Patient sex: M
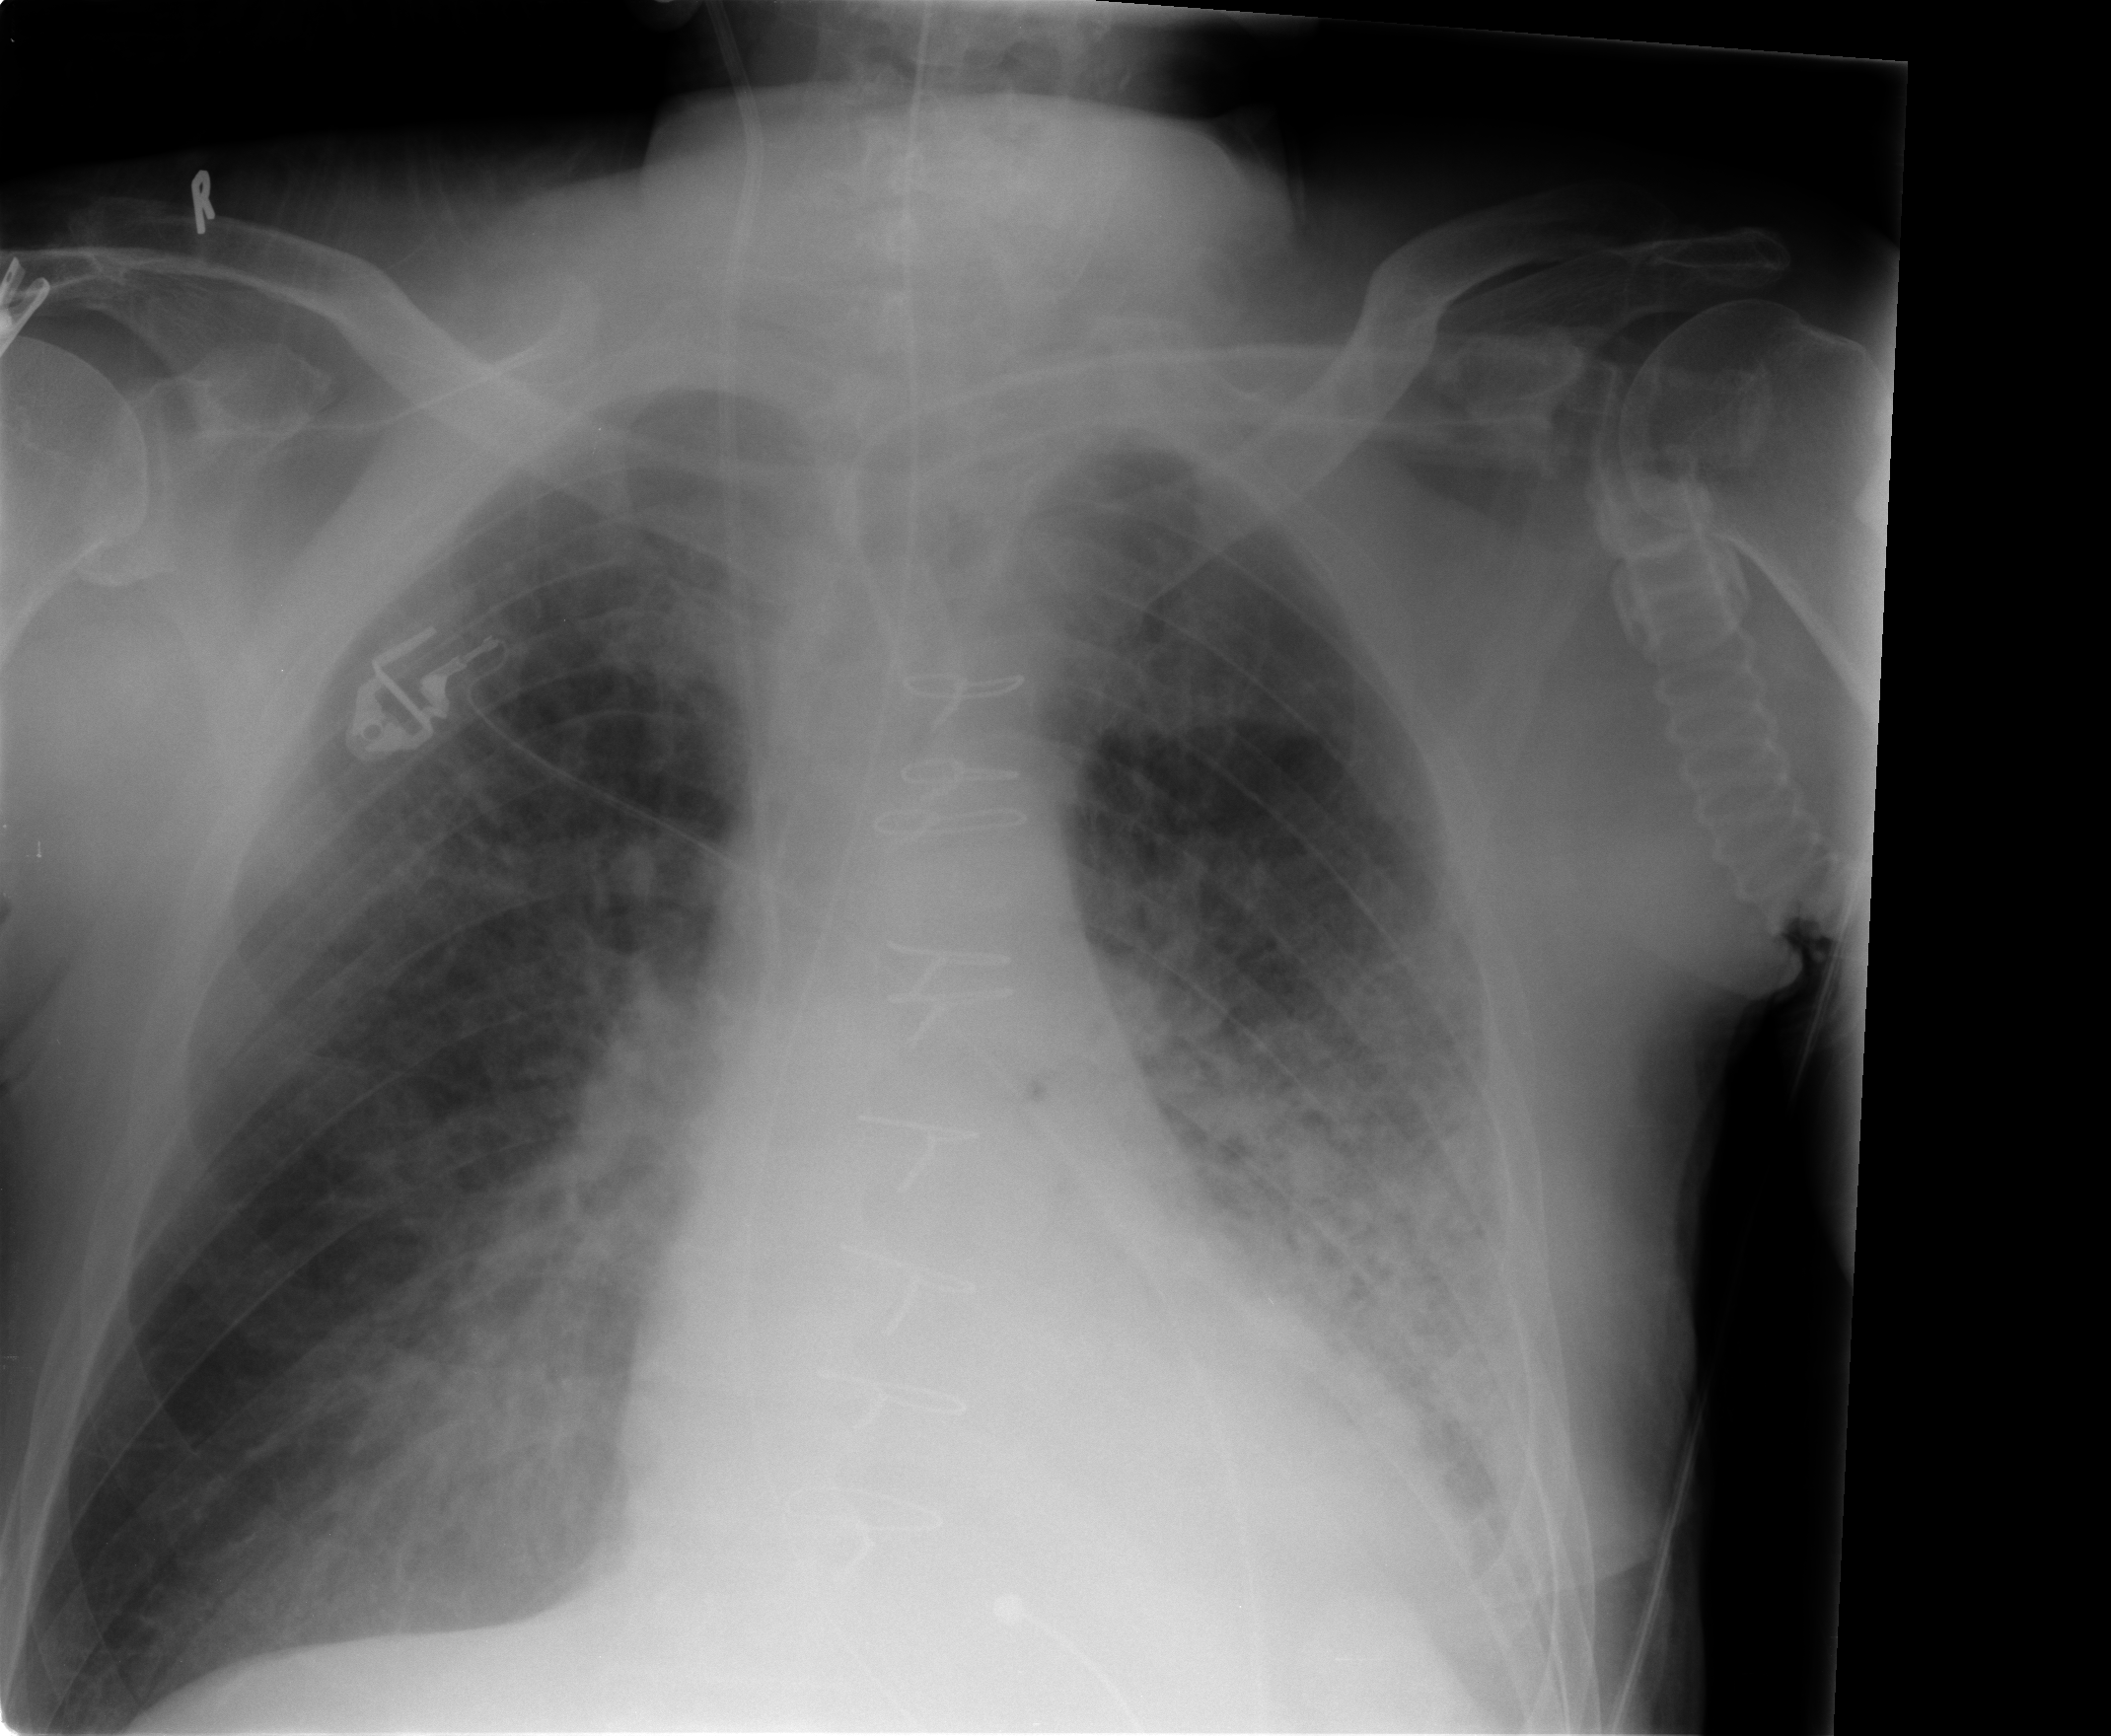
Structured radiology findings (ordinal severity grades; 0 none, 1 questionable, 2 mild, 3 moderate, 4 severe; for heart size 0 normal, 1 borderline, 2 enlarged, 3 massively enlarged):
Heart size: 2
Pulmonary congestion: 2
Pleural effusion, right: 1
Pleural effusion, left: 2
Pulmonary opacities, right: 1
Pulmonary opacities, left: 3
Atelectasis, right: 2
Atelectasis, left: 2